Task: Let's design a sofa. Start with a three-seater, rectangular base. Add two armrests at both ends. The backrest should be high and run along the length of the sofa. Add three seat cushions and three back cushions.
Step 197:
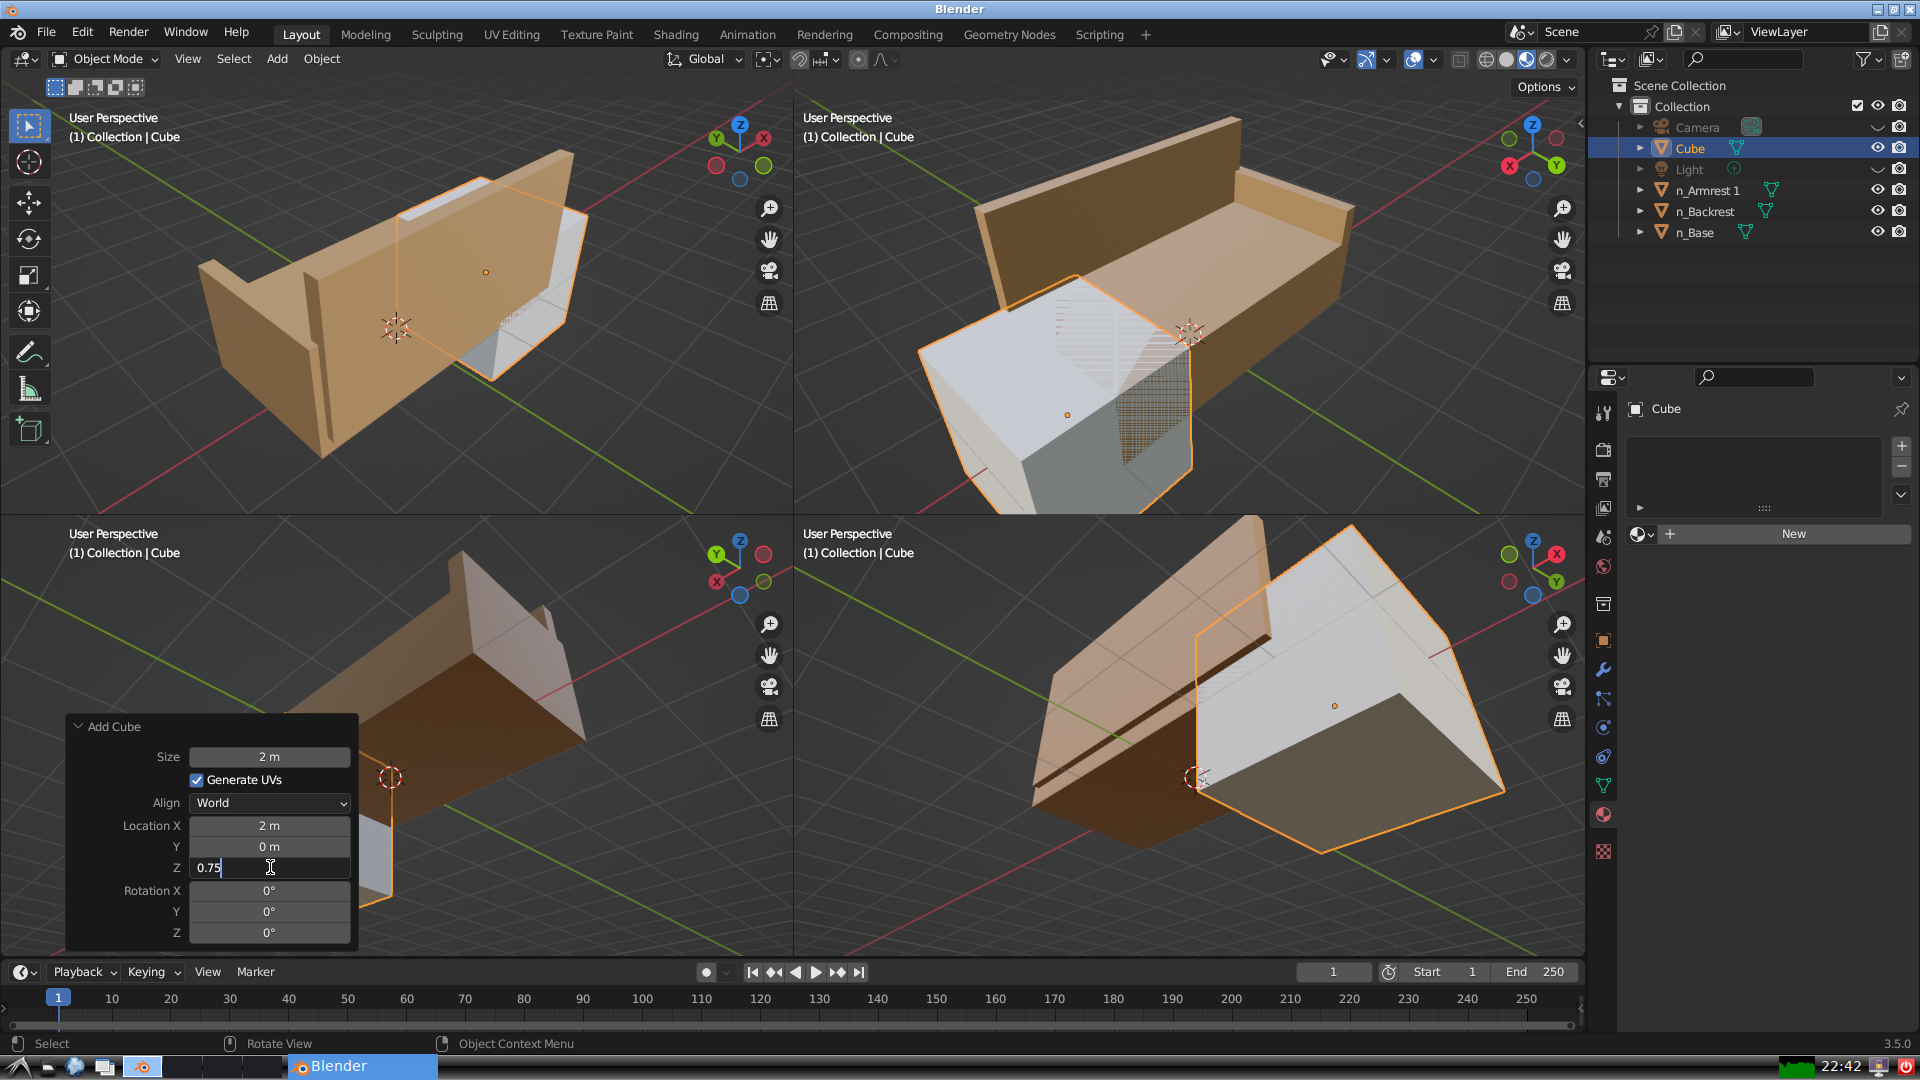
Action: {"key_press": ['Return']}